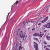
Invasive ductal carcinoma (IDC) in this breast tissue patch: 0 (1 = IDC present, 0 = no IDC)